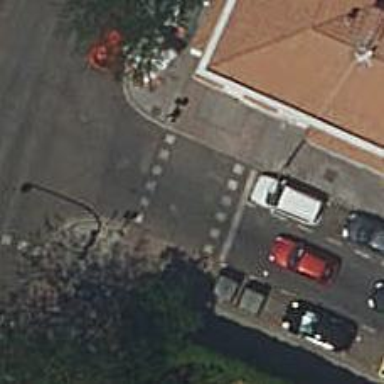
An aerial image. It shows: Footway crossing with traffic signals.